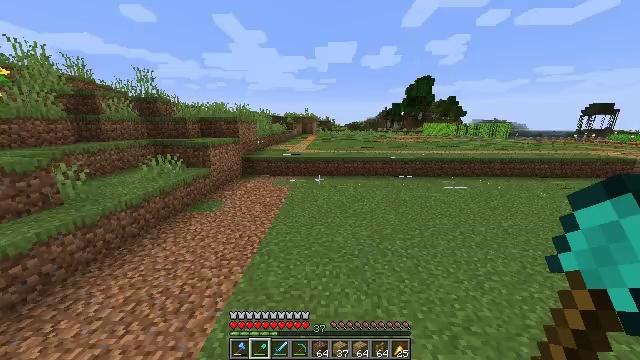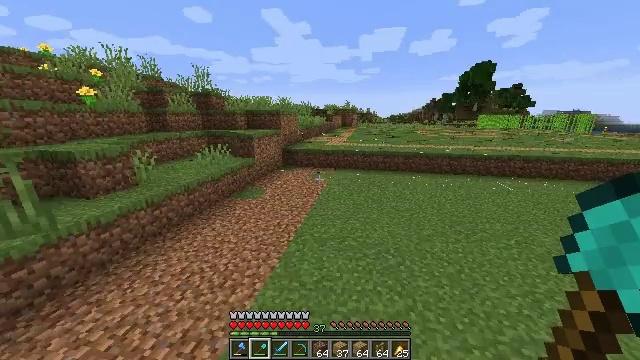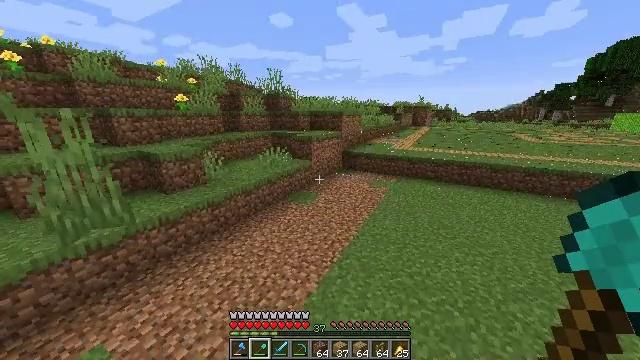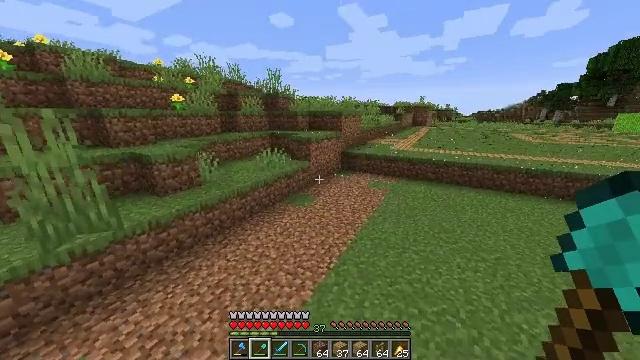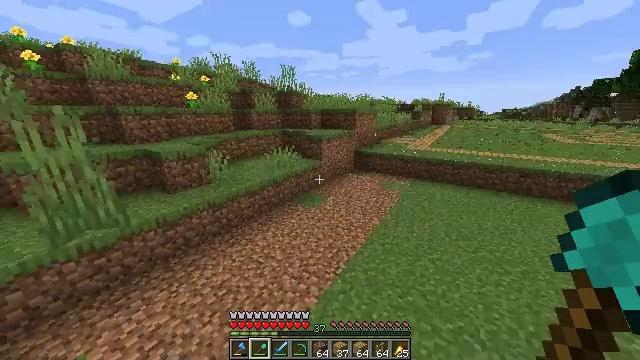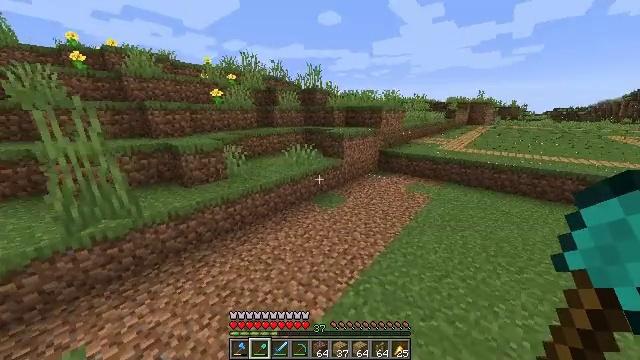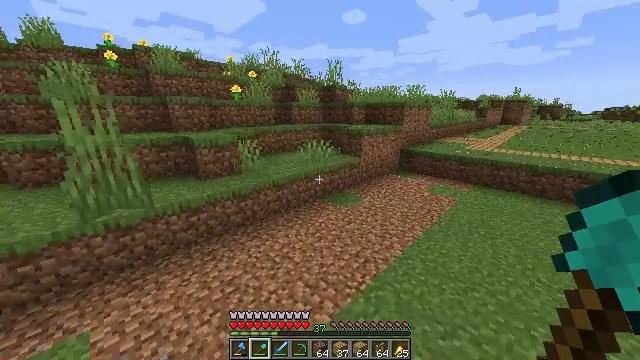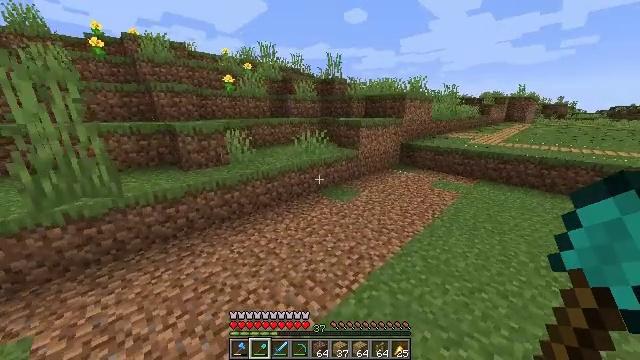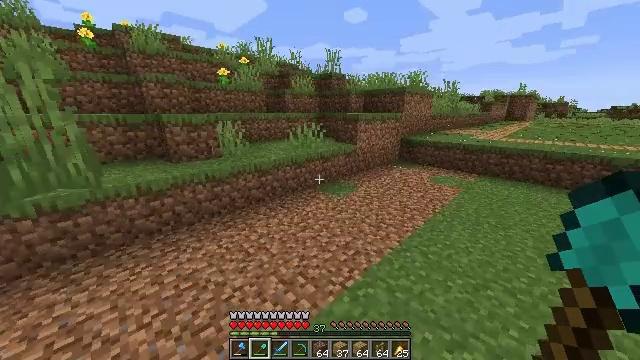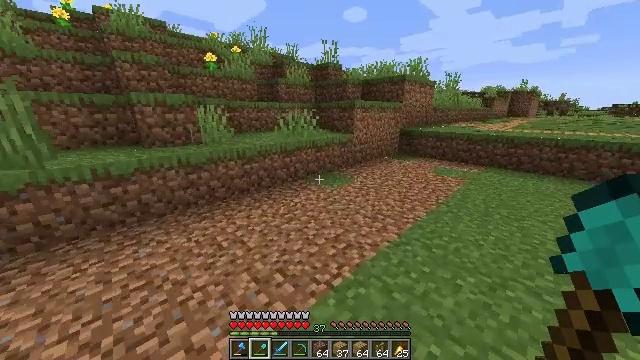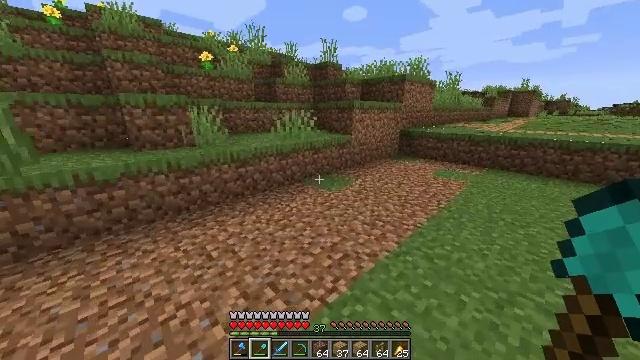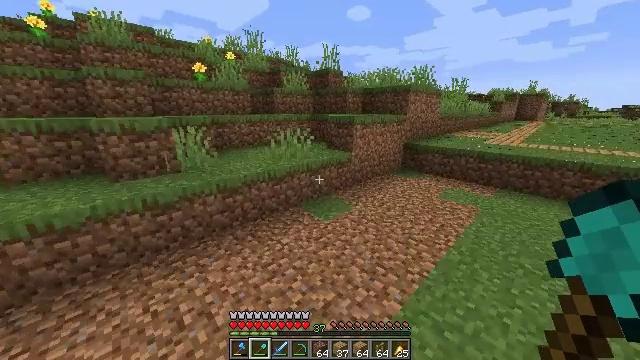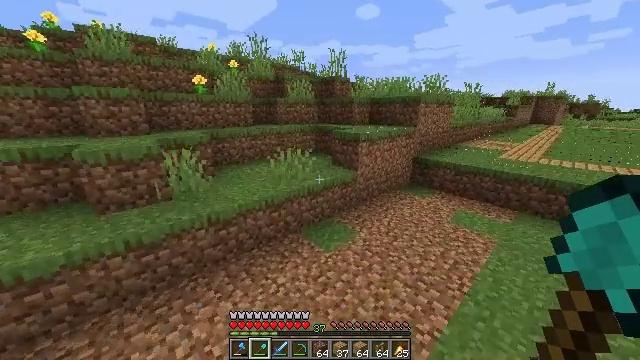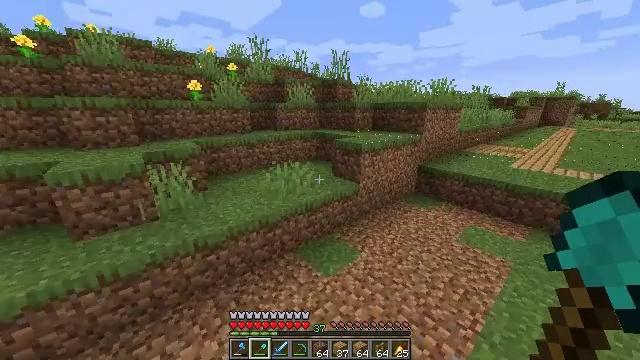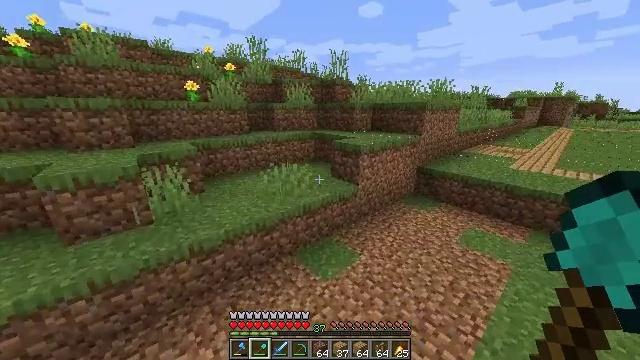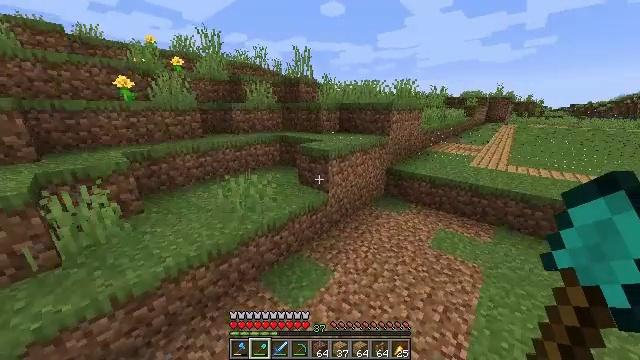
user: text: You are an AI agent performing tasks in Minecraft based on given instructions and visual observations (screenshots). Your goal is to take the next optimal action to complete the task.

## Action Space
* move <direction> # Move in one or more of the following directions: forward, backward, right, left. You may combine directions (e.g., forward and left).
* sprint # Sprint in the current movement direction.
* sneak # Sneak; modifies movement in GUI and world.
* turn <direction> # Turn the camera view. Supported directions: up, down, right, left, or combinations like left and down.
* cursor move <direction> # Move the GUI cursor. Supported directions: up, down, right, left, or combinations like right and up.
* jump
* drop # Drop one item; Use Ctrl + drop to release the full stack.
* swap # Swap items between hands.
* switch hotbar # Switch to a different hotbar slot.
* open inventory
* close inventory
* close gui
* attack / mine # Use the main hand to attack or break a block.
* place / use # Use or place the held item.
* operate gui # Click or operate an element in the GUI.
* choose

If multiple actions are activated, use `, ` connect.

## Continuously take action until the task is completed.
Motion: motion action
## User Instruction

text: Break the grass block.
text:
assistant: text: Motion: move forward, jump
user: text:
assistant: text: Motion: move forward, sprint, turn left, jump
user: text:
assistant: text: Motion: move forward, sprint, jump
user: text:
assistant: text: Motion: move forward, sprint, turn left, jump
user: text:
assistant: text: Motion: move forward, sprint, turn left, jump
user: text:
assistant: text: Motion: move forward, sprint, turn left, jump
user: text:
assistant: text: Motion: move forward, jump
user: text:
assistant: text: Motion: move forward, jump
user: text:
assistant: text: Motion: move forward, jump
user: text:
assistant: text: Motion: move forward, jump
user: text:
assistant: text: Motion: move forward, jump
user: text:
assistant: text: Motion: move forward, sprint, turn left, jump
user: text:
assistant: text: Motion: move forward, sprint, jump
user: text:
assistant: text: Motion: move forward, sprint, jump
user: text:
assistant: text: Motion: move forward, turn right, jump
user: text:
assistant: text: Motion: move forward, turn right, jump
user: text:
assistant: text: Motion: move forward, turn right, jump
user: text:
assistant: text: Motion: move forward, turn right, jump
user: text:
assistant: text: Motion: move forward, turn right, jump
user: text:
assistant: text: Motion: move forward, turn right, jump
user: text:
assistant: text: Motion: move forward, sprint, turn right, jump
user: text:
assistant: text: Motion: move forward, sprint, turn right, jump
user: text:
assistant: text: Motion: move forward, sprint, turn right, jump
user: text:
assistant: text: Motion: move forward, sprint, turn right, jump
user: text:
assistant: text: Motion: move forward, jump
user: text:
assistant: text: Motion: move forward, jump
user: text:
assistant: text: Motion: move forward, jump
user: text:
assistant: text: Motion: move forward, turn left, jump
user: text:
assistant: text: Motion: move forward, turn left, jump
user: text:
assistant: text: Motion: move forward, turn left, jump